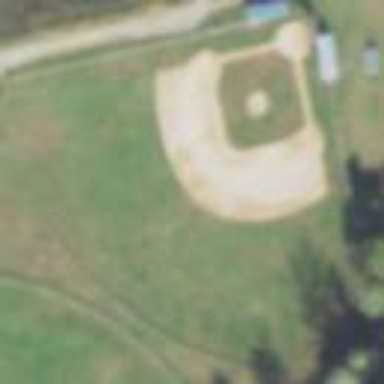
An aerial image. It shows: Baseball pitch for leisure land.